Group 1:
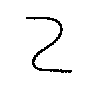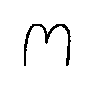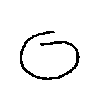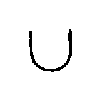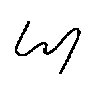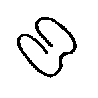
Group 2:
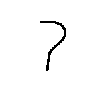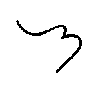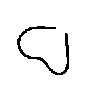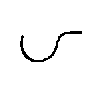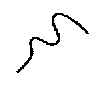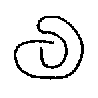
Rule separating the two groups: Ends of the curve are parallel vs. ends of the curve are perpendicular.
Concepts: parallel, perpendicular, slope_at_endpoint, tracing_line_or_curve
Author: Mikhail M. Bongard
Reference: M. M. Bongard, Pattern Recognition, Spartan Books, 1970, p. 237.